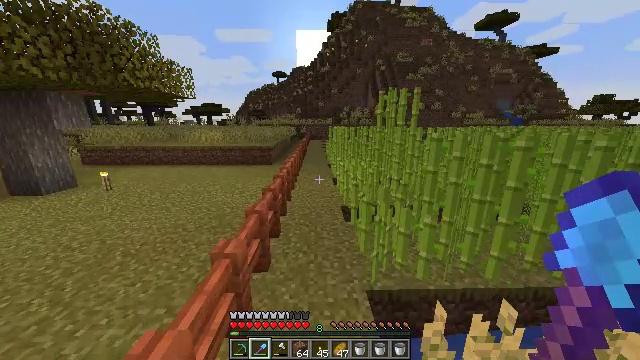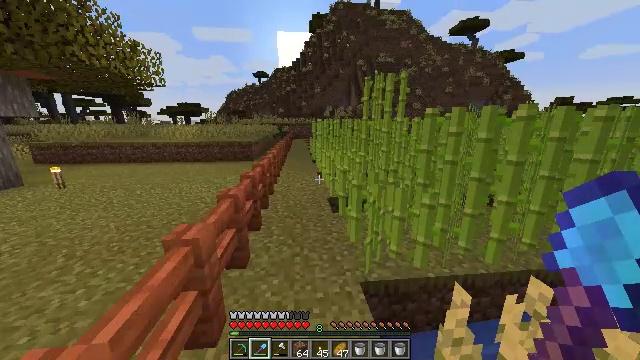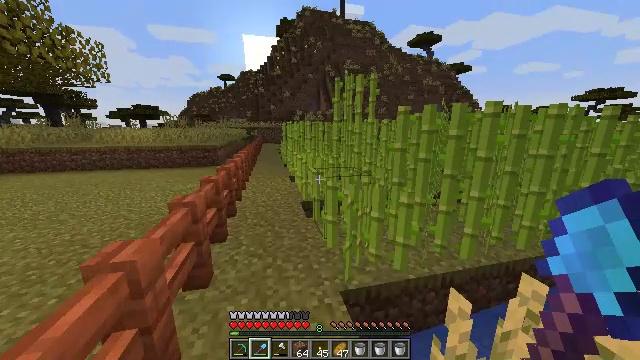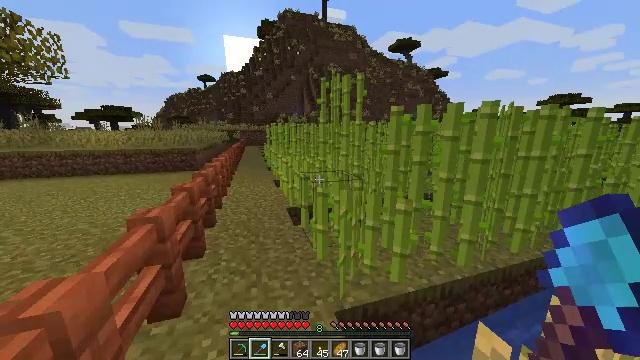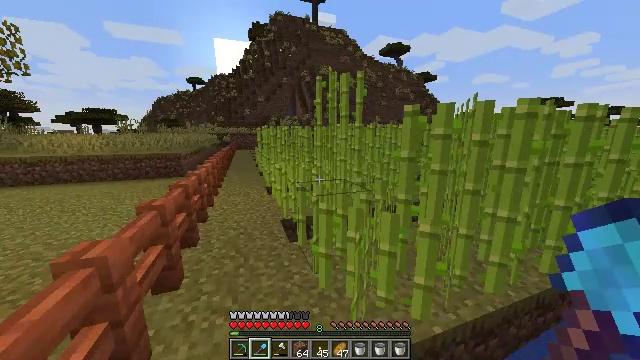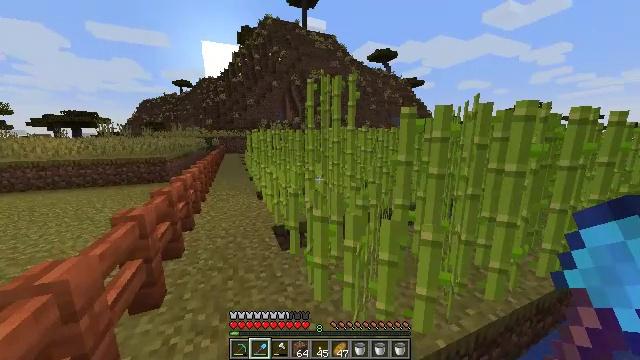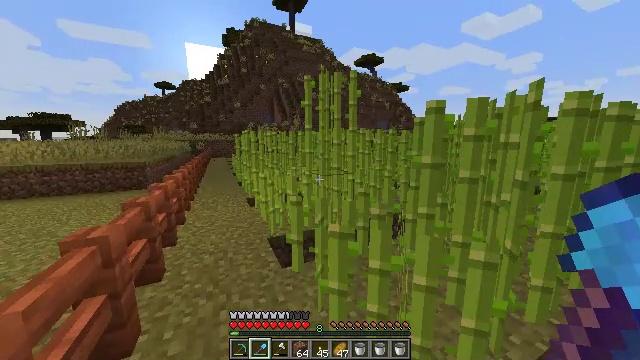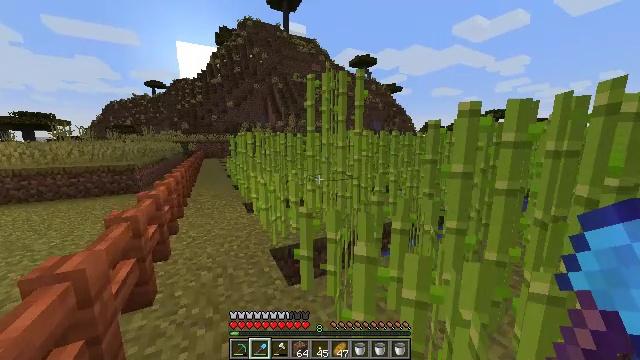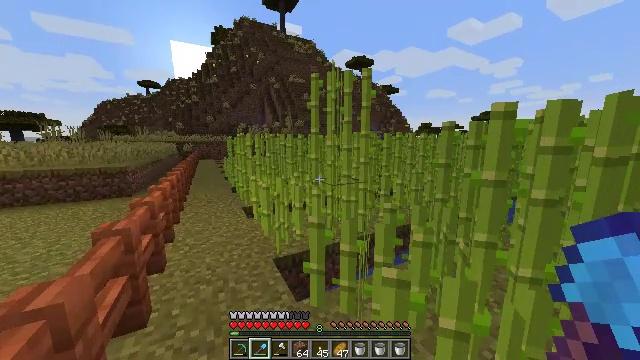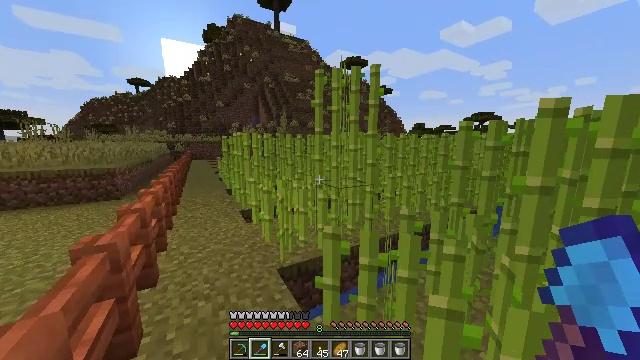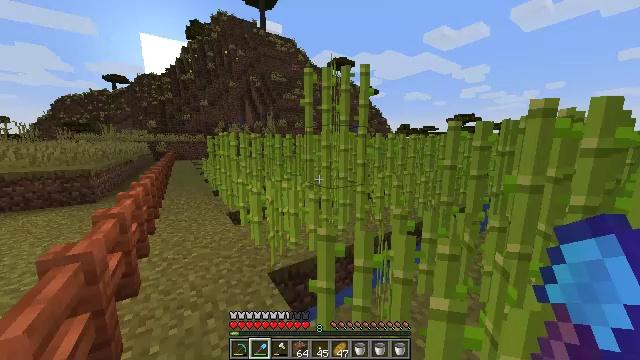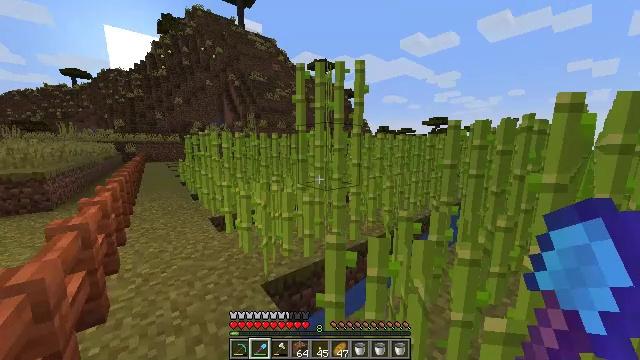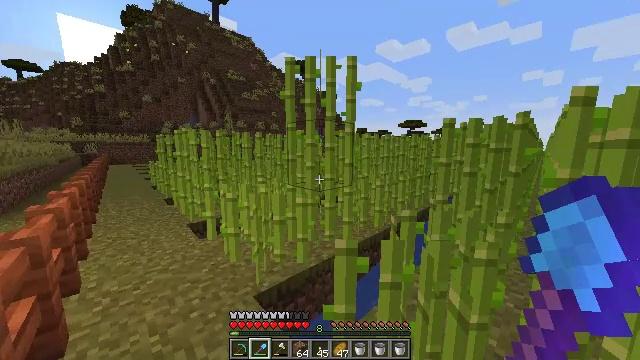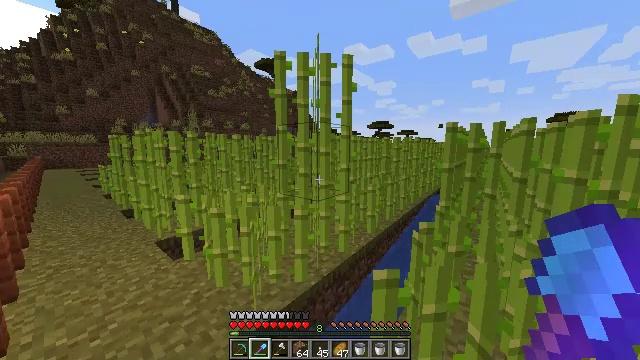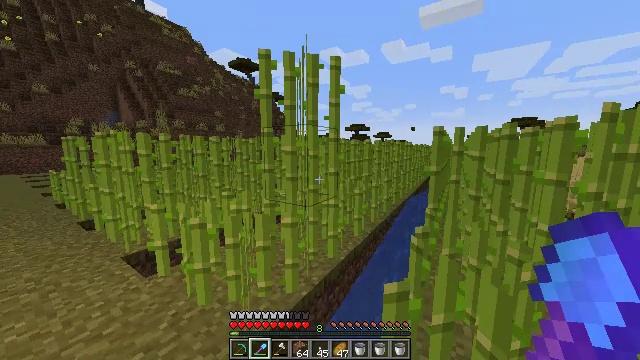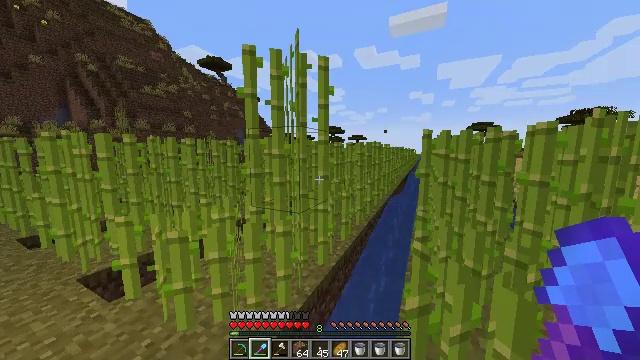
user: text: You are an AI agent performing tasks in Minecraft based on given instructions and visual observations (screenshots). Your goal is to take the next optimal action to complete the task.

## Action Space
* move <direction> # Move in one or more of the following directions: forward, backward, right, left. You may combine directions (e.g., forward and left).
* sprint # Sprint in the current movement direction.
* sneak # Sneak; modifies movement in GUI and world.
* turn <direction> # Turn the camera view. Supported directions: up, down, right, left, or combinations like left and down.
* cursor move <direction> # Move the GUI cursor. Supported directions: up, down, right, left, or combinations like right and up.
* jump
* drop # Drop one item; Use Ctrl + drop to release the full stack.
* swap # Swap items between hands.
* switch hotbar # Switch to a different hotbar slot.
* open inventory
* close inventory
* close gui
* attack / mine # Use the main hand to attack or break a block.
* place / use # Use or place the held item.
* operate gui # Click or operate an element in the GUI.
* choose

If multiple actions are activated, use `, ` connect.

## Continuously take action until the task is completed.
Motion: motion action
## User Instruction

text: Collect sugar cane near water sources.
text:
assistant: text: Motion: move forward, turn right
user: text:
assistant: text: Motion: move forward, turn right and up
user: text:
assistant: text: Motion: move forward, turn right
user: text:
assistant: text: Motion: move forward, turn right
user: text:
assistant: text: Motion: move forward and move left, turn right
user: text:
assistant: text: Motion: move forward and move left, turn right
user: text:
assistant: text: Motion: move forward and move left, turn right
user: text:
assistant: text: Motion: move forward and move left, turn right
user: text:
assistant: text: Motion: move forward and move left, turn right
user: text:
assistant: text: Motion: move forward and move left, turn right
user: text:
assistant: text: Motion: move forward and move left, turn right
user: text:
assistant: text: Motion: move forward and move left, turn right
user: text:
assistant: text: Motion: move forward and move left, turn right
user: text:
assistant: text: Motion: move forward and move left, turn right
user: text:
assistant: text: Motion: move forward and move left, turn right
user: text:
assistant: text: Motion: move forward and move left, turn right and up
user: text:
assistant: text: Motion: move forward and move left, turn right
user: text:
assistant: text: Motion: move forward and move left, turn right
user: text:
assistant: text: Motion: move forward and move left, turn right
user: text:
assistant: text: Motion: move left, turn right
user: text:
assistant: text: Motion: turn right
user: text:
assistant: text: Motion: turn right
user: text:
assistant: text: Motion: turn right
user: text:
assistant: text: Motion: no_op
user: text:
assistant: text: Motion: attack / mine
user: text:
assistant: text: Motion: attack / mine
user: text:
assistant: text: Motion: no_op
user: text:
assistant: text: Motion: move forward
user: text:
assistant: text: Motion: move forward
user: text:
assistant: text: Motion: move forward